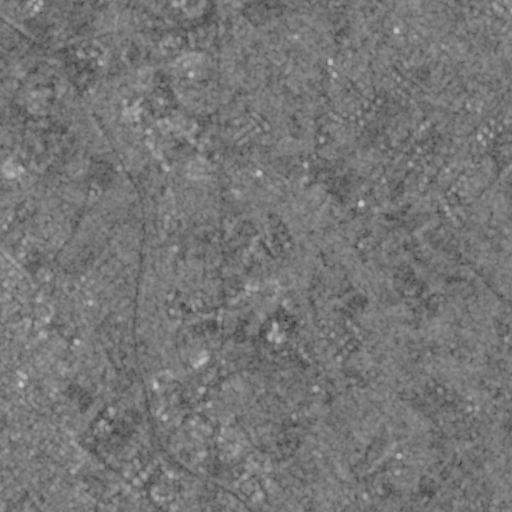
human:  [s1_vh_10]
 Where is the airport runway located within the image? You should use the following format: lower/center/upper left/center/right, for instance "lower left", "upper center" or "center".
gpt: The airport runway is located in the lower right of the image.
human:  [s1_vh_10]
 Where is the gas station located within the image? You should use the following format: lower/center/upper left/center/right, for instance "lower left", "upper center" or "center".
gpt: The gas station is located in the lower left of the image.
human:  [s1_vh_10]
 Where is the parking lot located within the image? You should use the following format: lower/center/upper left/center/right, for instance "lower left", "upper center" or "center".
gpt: The parking lot is located in the lower center of the image.
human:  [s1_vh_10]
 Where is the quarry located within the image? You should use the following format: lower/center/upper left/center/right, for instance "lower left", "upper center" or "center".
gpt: The quarry is located in the center left of the image.
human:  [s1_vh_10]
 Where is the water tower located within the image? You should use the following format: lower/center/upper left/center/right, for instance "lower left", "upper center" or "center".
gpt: The water tower is located in the lower center of the image.
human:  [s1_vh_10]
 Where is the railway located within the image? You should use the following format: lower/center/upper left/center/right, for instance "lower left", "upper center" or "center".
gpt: The railway is located in the upper left of the image.
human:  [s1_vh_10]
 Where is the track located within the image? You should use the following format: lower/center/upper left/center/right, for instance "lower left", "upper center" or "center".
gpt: There is no track in the image.

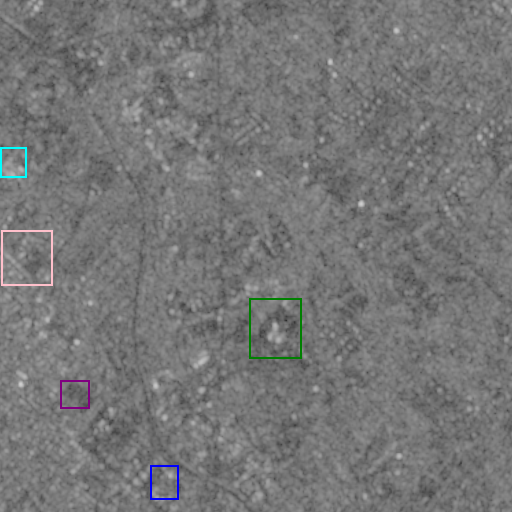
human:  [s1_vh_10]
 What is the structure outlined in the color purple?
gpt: The structure outlined in purple is a park.
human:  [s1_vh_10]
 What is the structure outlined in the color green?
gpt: The structure outlined in green is a parking lot.
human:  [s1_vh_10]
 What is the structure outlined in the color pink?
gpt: The structure outlined in pink is a quarry.
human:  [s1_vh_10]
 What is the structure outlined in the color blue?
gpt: The structure outlined in blue is a building.
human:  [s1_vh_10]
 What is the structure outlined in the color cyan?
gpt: The structure outlined in cyan is a building.
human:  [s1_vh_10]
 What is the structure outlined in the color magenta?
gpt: There is no magenta outline.